Interaction volume radius: 5 \u00c5
Interaction volume height: 30 \u00c5
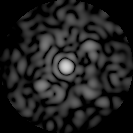
Disorder parameter: 0.7092